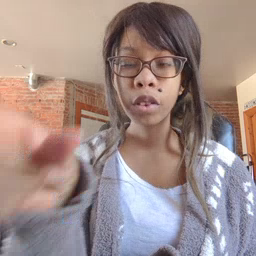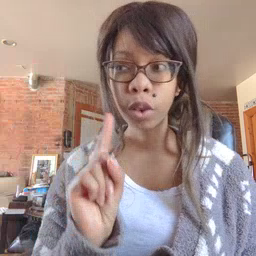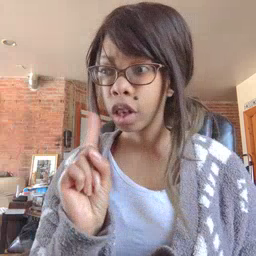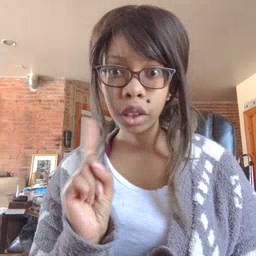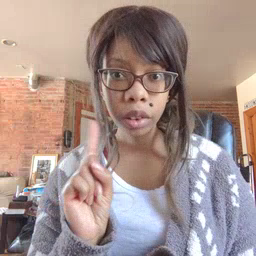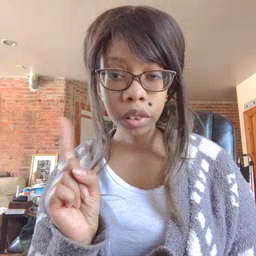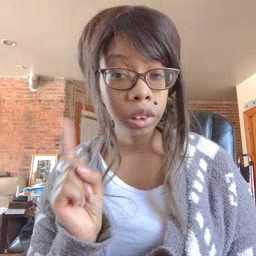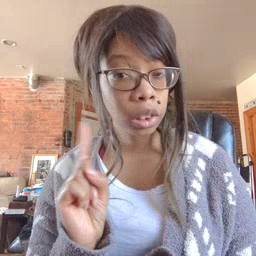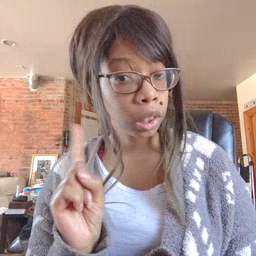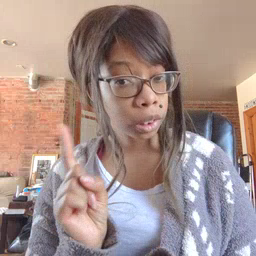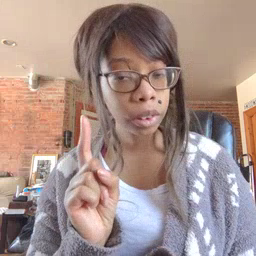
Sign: where